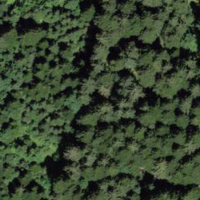
EUNIS habitat code: 43
Species observed at this site:
Petasites albus